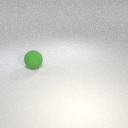
large green rubber sphere